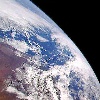
Label: cloud